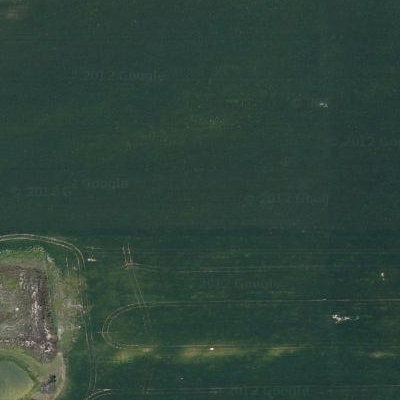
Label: bField